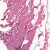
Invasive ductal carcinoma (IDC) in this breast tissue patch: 0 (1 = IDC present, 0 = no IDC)